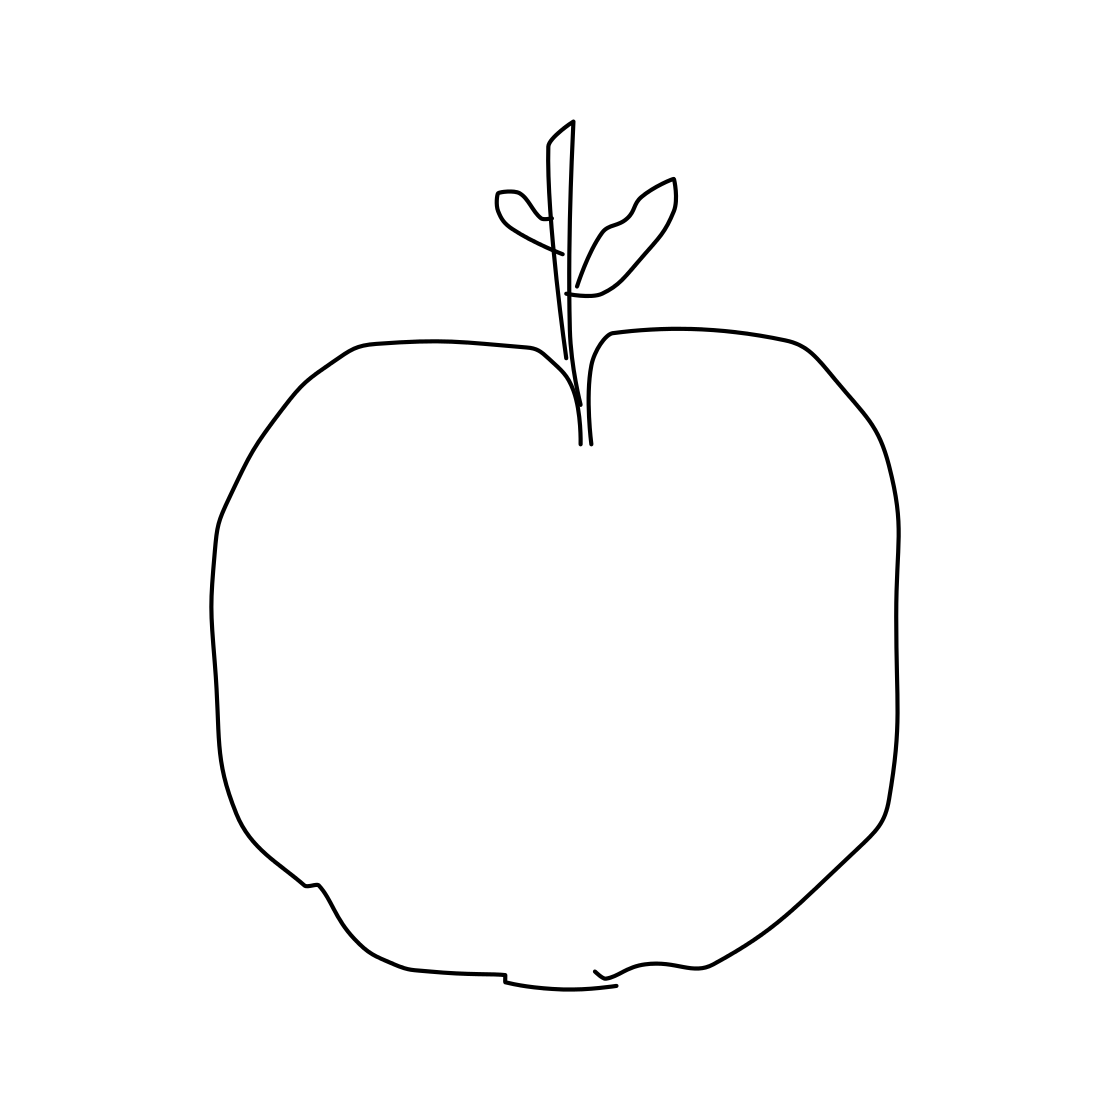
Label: apple